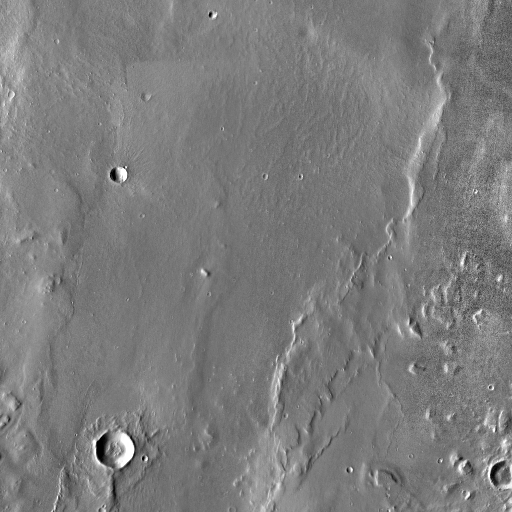
Crater classes present: Background, Other, Buried